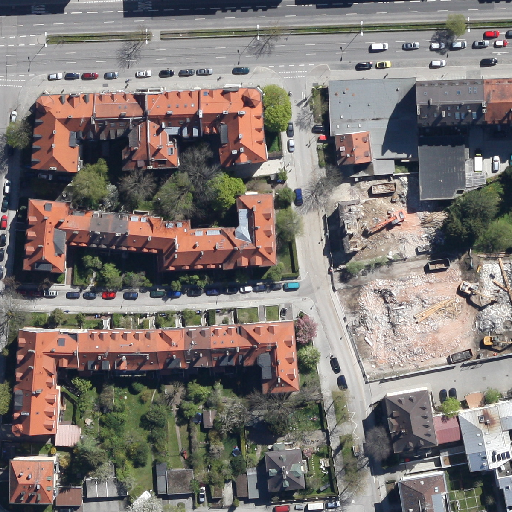
Referring expression: vehicle driving on the road